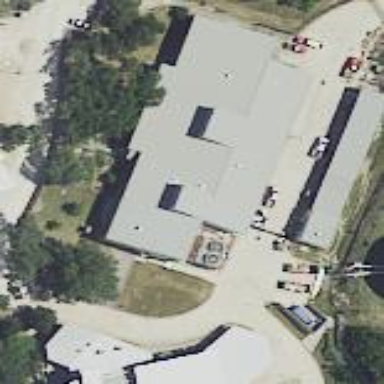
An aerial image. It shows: Service building.